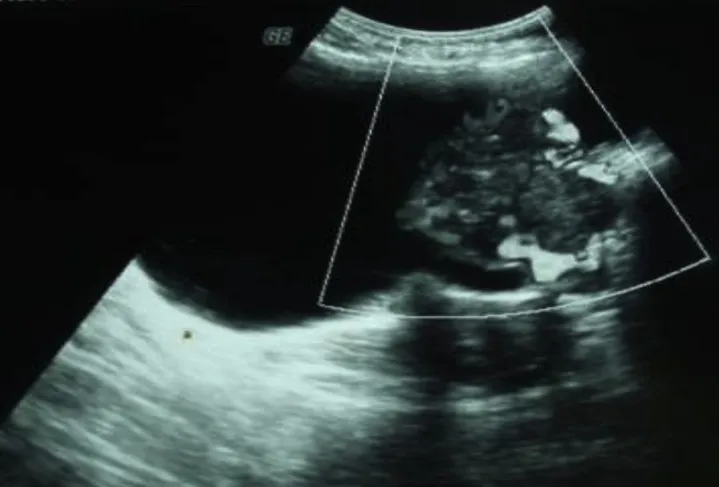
Ultrasound appearance of the bladder mass.
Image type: radiology (ultrasound)